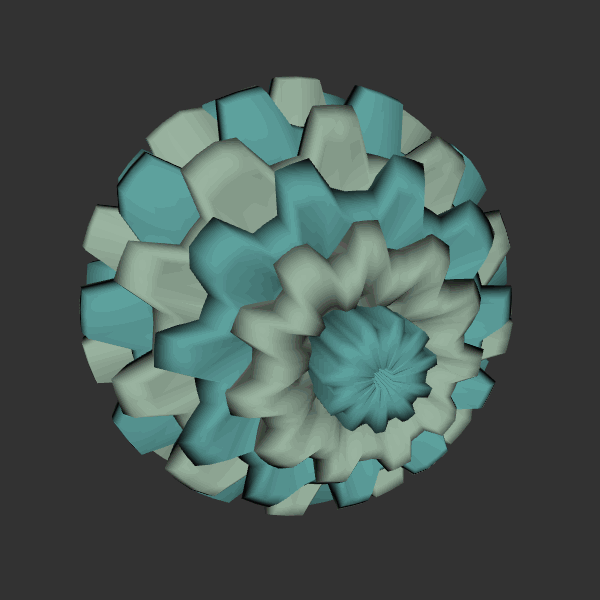
Background: dark